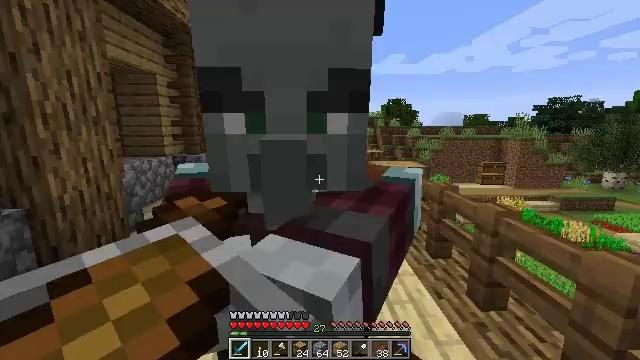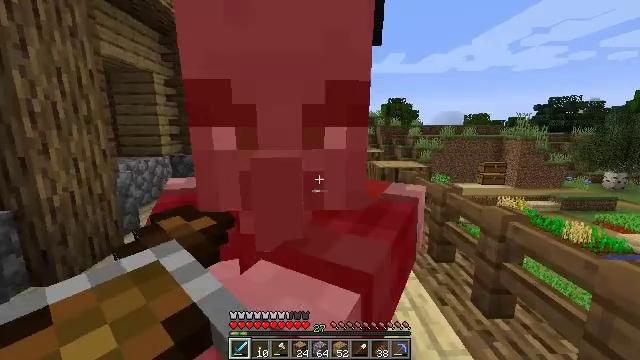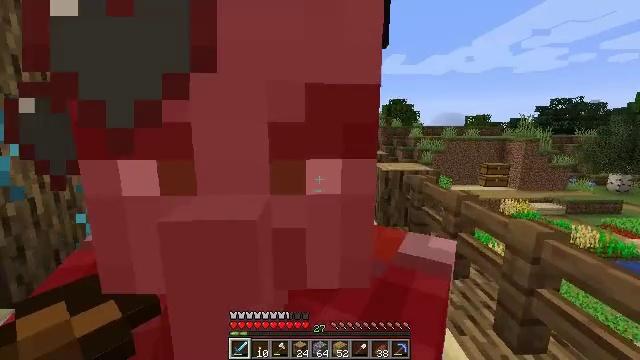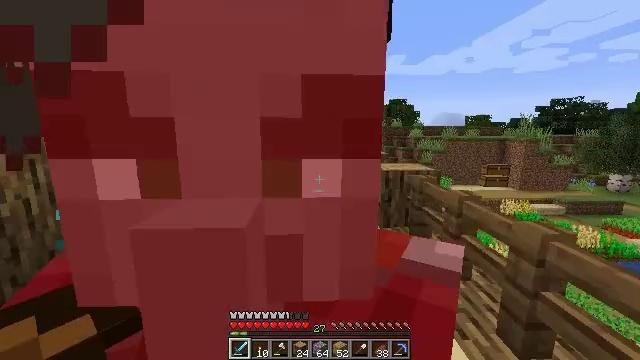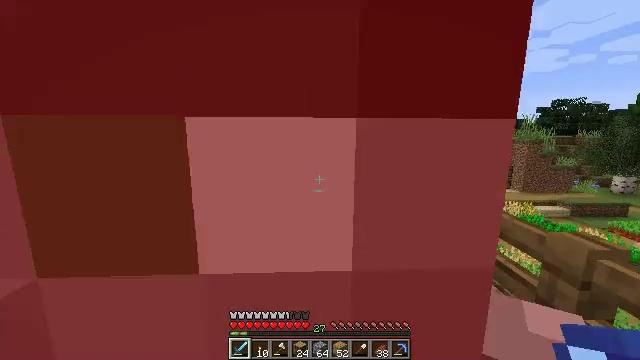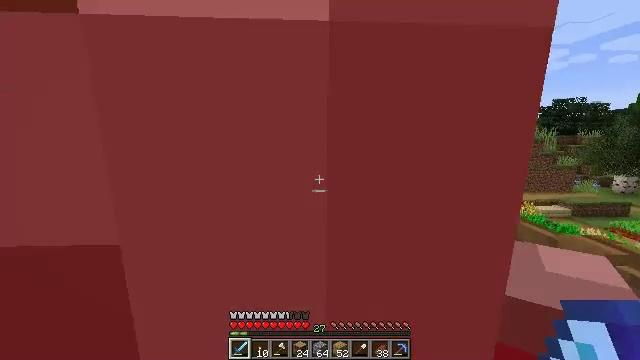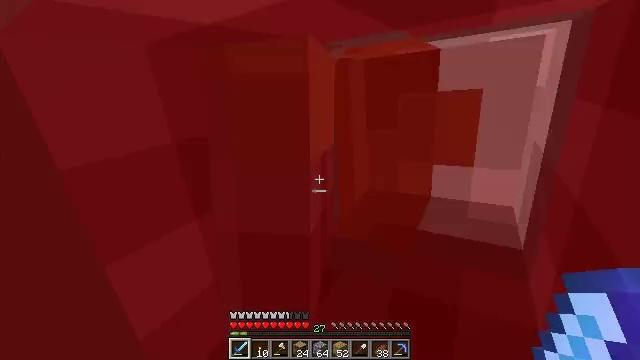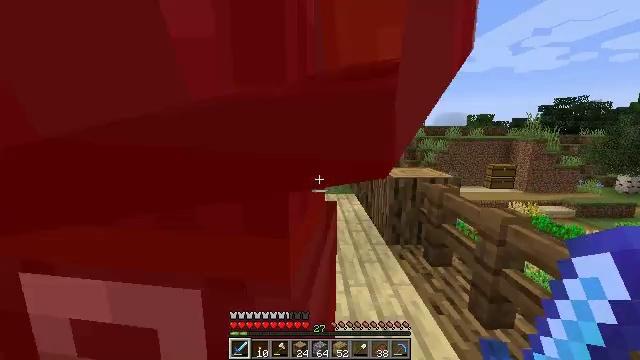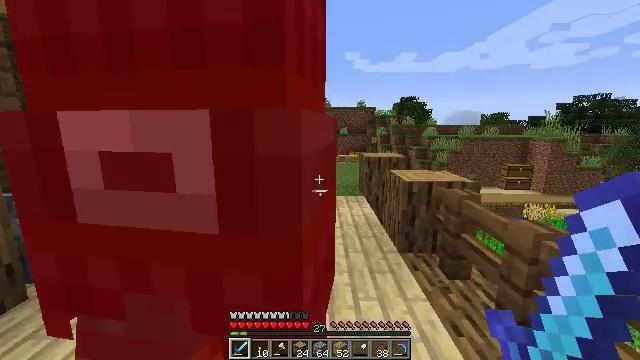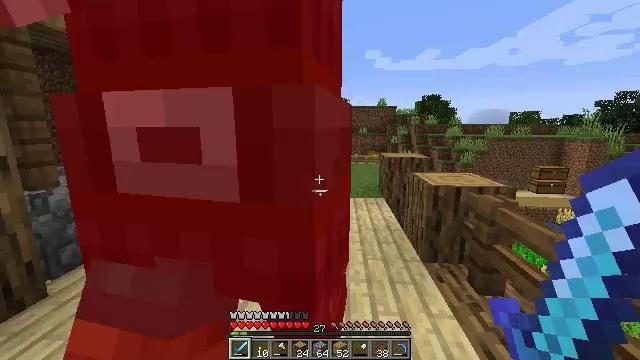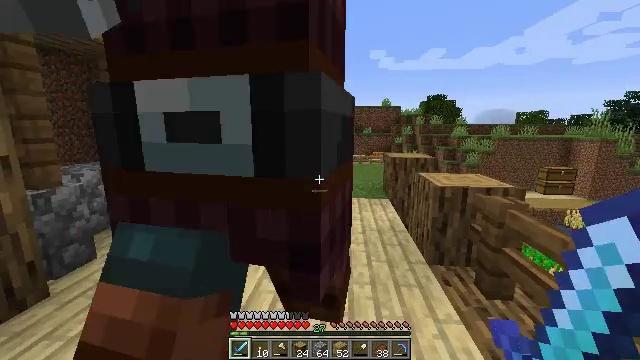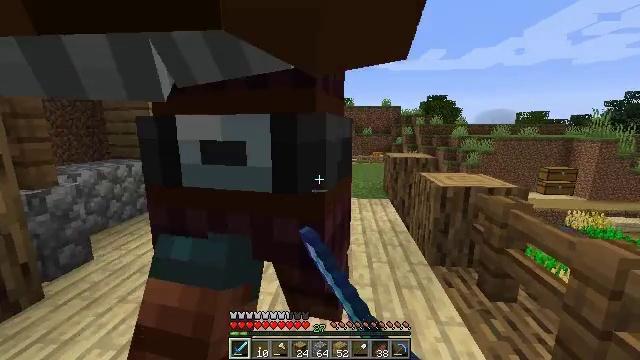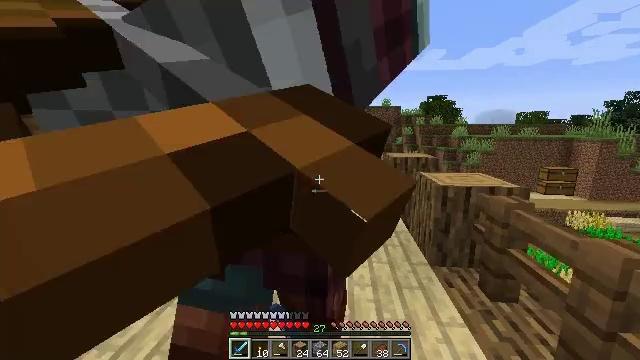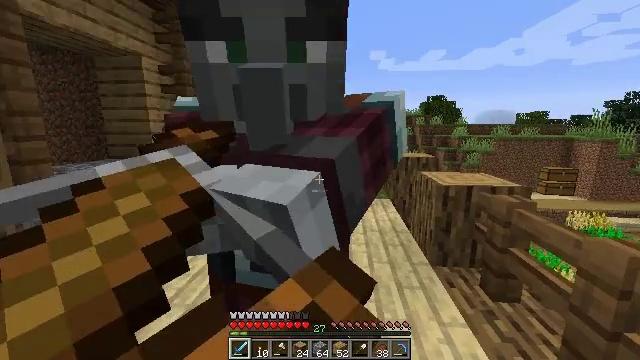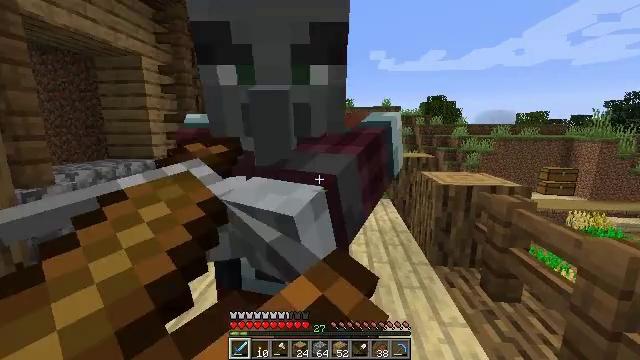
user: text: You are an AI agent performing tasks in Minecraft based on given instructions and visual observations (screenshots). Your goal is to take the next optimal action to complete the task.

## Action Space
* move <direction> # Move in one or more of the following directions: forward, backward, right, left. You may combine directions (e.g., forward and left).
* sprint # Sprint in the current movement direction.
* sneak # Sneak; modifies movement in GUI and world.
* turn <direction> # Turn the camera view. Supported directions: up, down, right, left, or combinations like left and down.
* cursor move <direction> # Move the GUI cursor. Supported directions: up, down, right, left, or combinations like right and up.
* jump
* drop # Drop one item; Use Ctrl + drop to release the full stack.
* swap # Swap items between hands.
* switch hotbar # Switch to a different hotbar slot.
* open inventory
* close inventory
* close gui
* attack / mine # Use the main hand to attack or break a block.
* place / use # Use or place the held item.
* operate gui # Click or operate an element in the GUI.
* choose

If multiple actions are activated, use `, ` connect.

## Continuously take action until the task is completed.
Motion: motion action
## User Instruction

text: Hunt the pillager.
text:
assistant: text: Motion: move forward
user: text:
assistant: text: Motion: move forward
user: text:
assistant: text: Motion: move forward
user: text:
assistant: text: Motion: move forward
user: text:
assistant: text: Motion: move forward
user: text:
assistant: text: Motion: move forward
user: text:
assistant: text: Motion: move forward
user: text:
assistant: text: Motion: move forward, turn left
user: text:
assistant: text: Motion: turn left
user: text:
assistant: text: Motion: attack / mine
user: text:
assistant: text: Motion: attack / mine
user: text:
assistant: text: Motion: attack / mine
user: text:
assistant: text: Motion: attack / mine
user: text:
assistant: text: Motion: no_op
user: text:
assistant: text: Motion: no_op